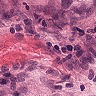
Metastatic tissue present: yes